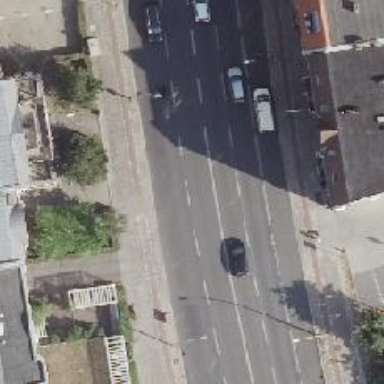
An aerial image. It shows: Traffic monitoring system is in place.